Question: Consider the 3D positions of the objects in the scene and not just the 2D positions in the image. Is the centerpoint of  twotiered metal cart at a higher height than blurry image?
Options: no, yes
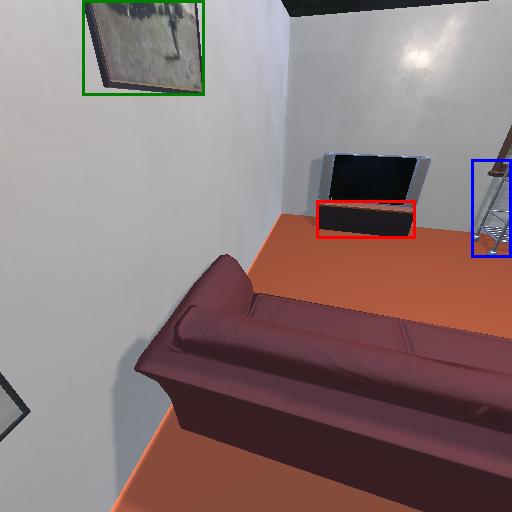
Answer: no